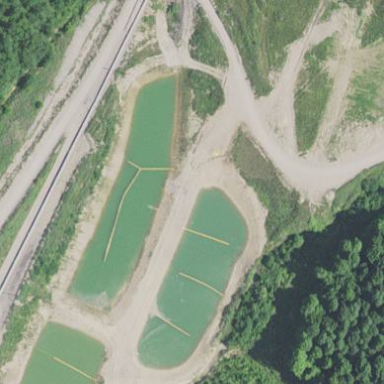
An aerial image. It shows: Reservoir of water categorized as tailings pond.